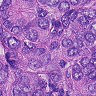
Metastatic tissue present: yes